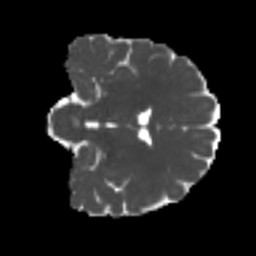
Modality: MD
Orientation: coronal
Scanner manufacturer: siemens
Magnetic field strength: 3 T
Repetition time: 4 s
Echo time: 0.0594 s